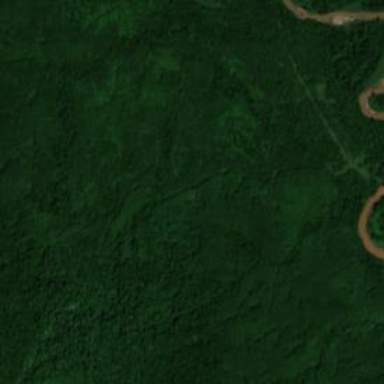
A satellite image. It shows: Forest area used for cultivating fast-growing wood crops.